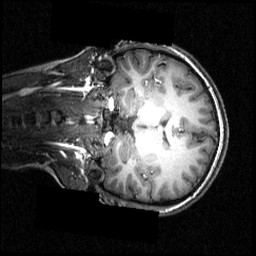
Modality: T1w
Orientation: coronal
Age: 18
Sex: female
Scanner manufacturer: siemens
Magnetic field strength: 3.951 T
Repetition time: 1.5 s
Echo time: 0.00335 s